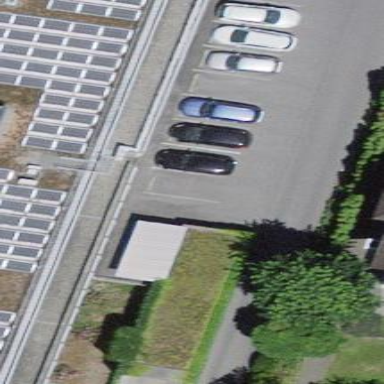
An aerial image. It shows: Group of garages.